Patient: sex F, age 61
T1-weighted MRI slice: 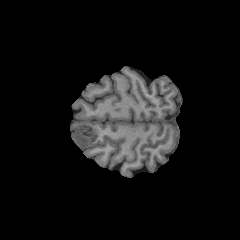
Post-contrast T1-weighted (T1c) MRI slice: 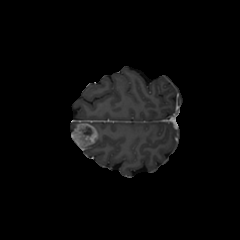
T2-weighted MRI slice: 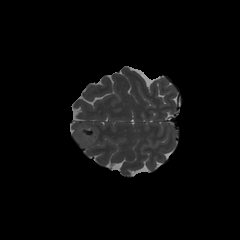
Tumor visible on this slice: yes
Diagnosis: Glioblastoma, IDH-wildtype
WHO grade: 4